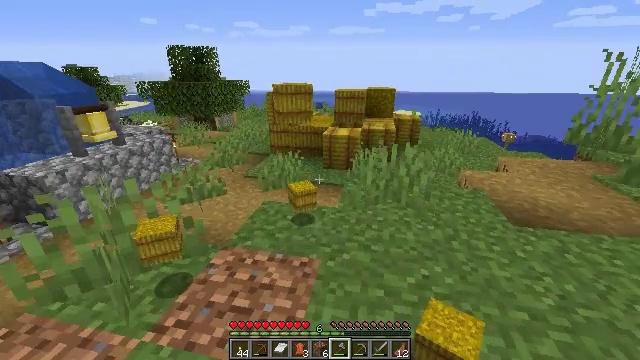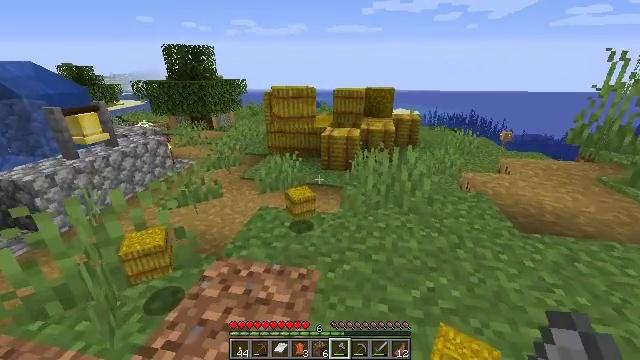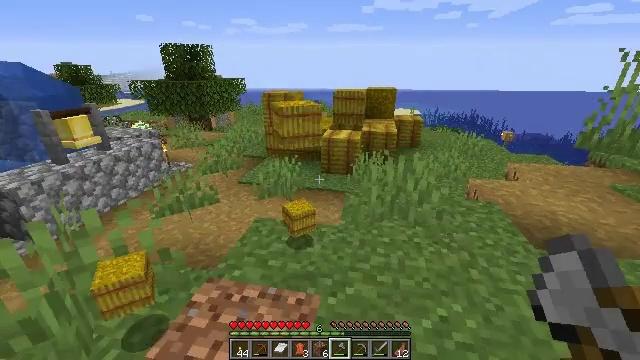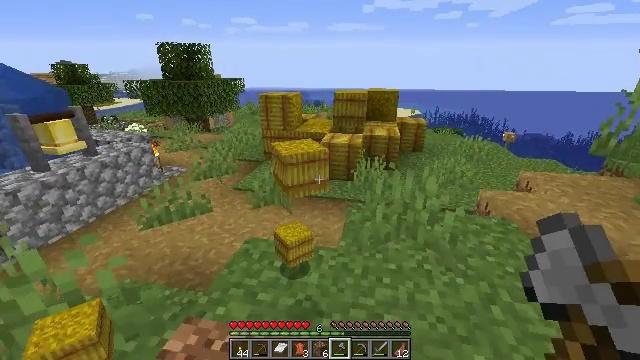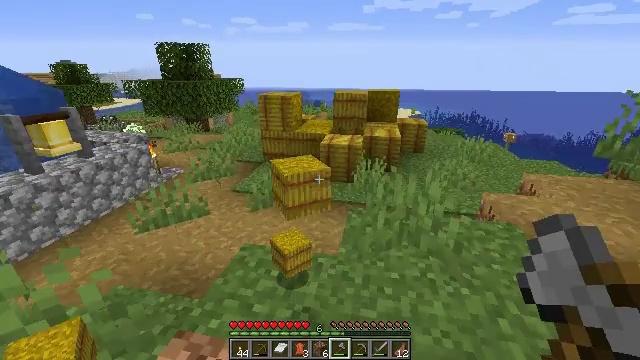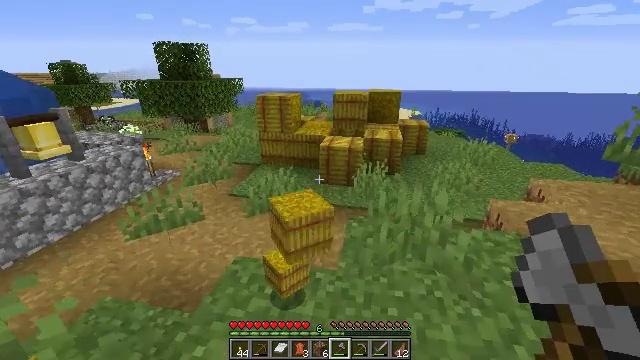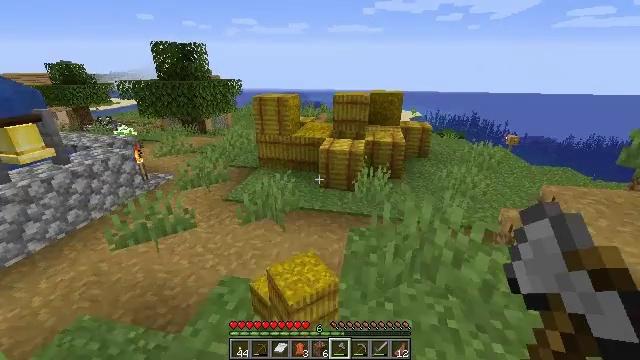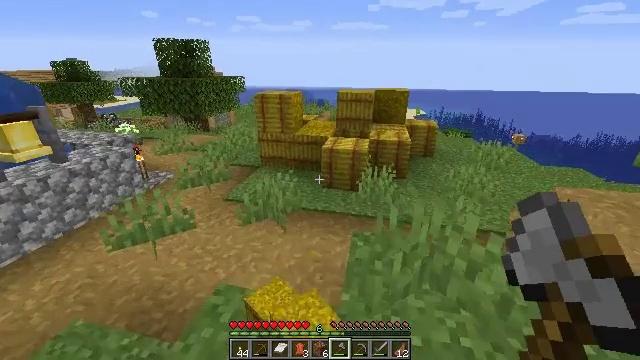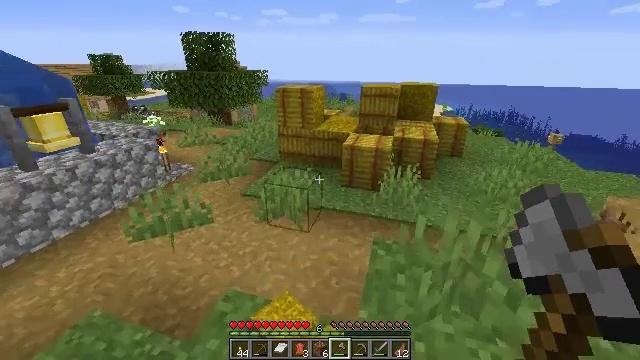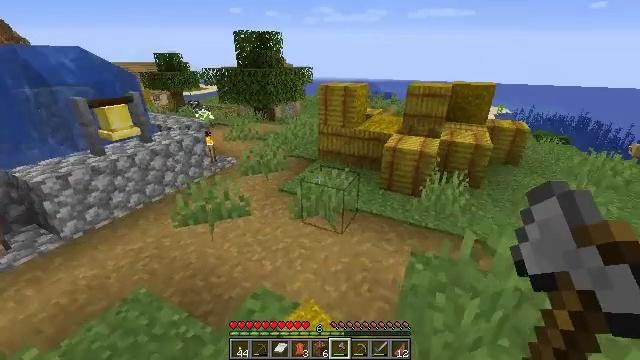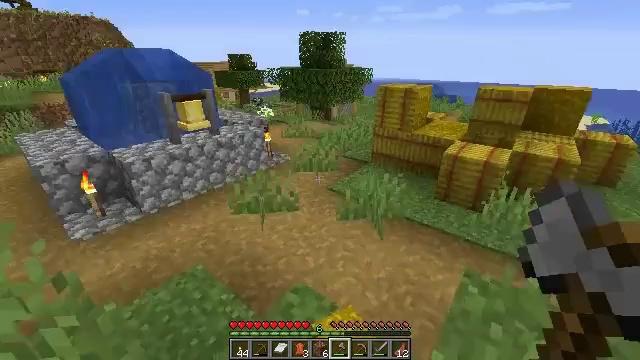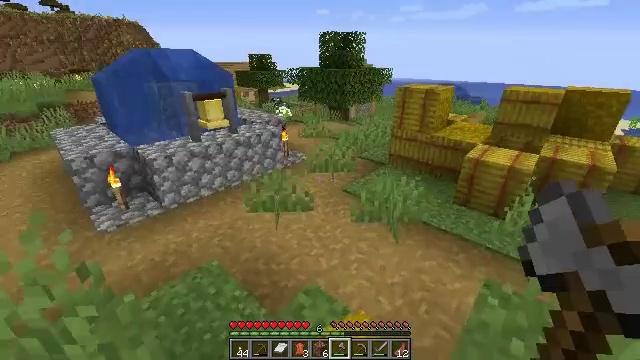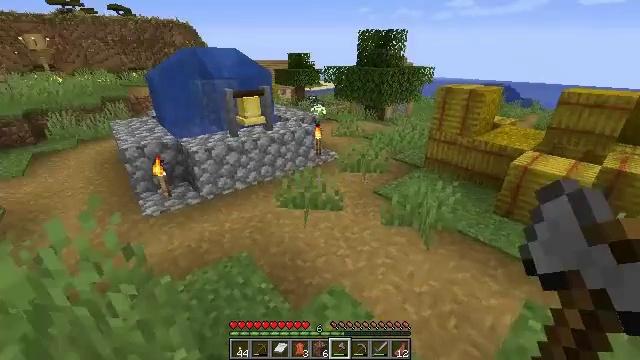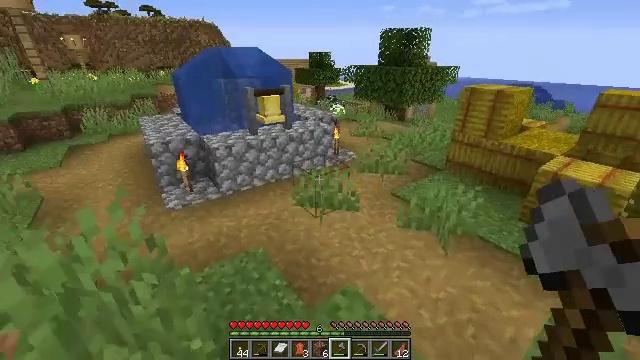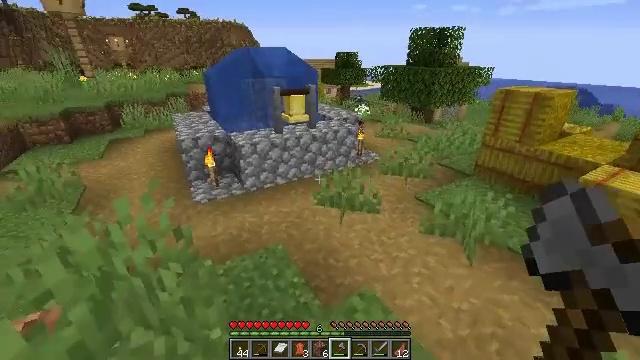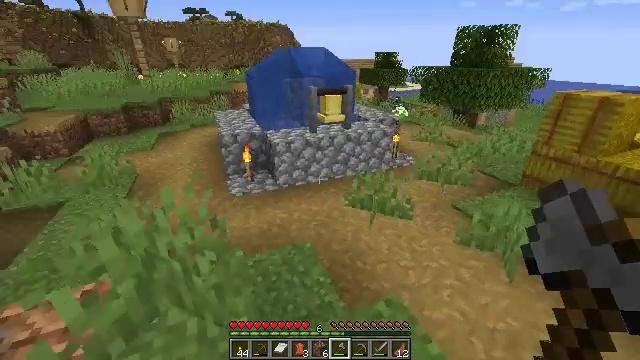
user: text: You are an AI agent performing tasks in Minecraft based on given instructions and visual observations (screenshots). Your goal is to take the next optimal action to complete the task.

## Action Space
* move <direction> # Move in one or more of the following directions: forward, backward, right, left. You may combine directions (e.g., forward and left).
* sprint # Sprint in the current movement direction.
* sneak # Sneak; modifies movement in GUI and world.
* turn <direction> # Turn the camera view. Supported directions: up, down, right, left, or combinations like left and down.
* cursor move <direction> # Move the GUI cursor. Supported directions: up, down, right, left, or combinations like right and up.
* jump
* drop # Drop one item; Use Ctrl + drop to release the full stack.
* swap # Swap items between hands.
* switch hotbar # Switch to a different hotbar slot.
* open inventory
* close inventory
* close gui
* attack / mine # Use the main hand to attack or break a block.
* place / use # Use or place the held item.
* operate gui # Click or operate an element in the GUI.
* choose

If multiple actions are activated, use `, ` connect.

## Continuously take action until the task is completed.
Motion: motion action
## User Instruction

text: Mine a hay block from the field.
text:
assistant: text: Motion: move forward
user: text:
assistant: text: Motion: move forward
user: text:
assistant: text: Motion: move forward
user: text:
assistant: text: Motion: move forward
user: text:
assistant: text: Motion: move forward
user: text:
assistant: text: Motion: move forward
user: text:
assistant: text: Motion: move forward
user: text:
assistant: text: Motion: turn left and down
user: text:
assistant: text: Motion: turn left
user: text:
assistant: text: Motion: turn left
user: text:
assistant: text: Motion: turn left
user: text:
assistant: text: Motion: turn left
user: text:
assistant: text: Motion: turn left
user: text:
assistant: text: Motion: turn left
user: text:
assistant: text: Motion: turn left
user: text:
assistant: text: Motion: turn left
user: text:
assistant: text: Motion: turn left
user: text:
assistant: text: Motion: turn left
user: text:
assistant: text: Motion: no_op
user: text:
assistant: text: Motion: no_op
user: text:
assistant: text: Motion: no_op
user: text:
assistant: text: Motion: turn right
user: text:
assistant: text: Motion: turn right
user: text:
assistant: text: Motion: turn right
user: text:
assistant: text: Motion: move forward, turn right
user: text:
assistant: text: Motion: move forward, turn right
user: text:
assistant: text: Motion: move forward, turn right
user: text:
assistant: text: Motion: move forward, turn right
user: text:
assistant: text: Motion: move forward, turn right
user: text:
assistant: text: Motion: move forward, turn right